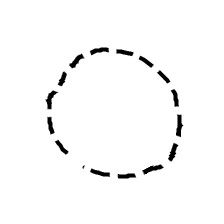
Shape: circle